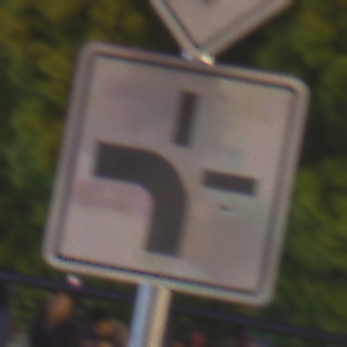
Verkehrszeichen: VerlaufVorfahrtsstrasse1
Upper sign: Vorfahrtsstrasse
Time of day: Night
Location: Outdoor (Urban)
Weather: PartlyCloudy
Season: NotSpecified
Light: Natural